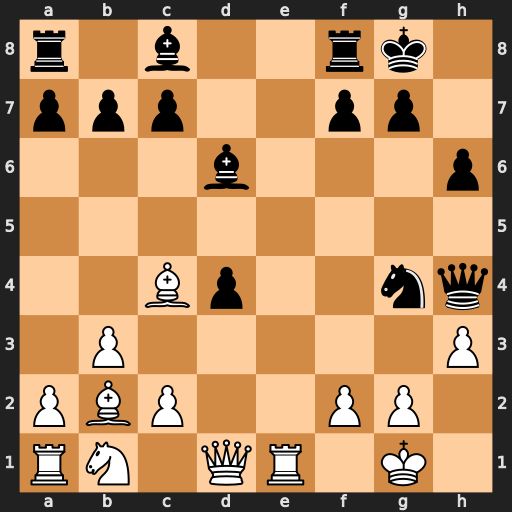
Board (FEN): r1b2rk1/ppp2pp1/3b3p/8/2Bp2nq/1P5P/PBP2PP1/RN1QR1K1
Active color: w
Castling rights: -
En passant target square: -
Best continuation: Qxd4 Bh2+ Kf1